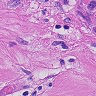
Metastatic tissue present: yes